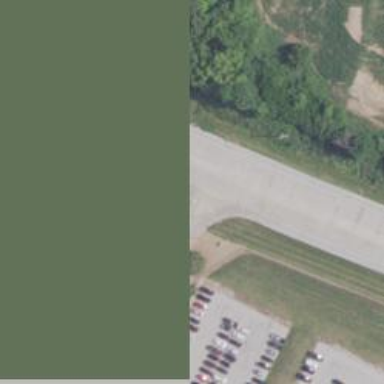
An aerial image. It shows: Service road.